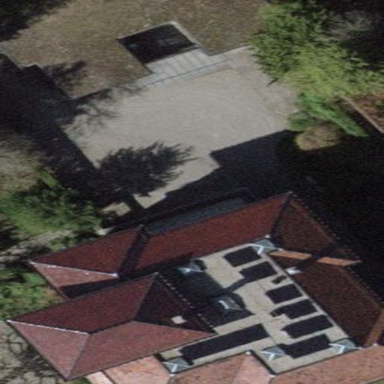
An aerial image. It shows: Simple house.